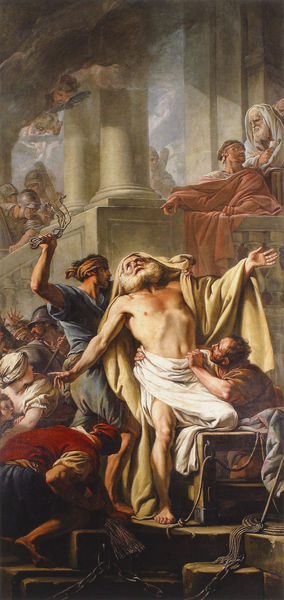
Titel: Die Geißelung des Heiligen Andreas
Künstler: Jean-Baptiste Deshays
Institution: Rouen, Musée des Beaux-Arts
Schlagwörter: blau, gemälde, gott, himmel, mann, nackt, weiß, wolken, menschen, männer, säulen, rot, tuch, bart, gericht, kirche, händler, seile, soldaten, stufen, antike, streit, peitsche, pilatus, jesus, kreuzigung, antik, heiliger, tempel, heilige, verehrung, heilig, vertreibung, dornenkrone, klassisch, ruach, geißelung, geißel, philosophen